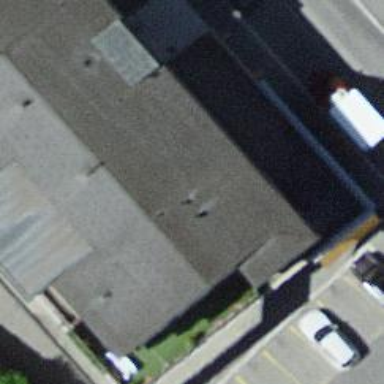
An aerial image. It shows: Post office.